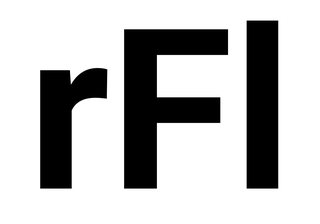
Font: Roboto_Bold